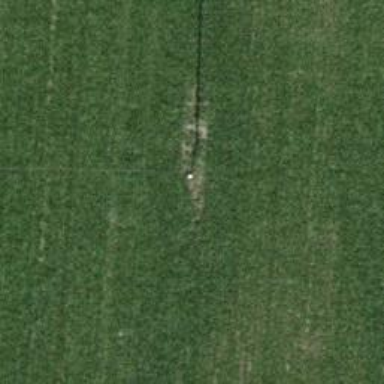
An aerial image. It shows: Minor power line.